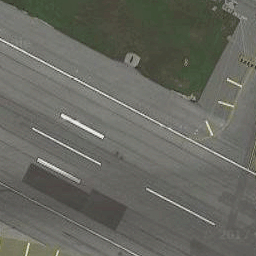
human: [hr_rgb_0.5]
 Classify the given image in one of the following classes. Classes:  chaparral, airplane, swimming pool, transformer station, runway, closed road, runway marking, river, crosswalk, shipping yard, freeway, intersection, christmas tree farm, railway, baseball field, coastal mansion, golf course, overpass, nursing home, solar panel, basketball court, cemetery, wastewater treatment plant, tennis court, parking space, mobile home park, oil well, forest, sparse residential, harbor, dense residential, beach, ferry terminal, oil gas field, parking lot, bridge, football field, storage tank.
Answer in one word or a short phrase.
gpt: runway